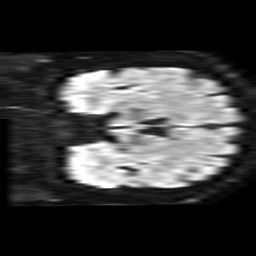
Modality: TRACE
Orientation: coronal
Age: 49
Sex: male
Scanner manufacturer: philips
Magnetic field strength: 1.5 T
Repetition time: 3.558 s
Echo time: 0.07039 s